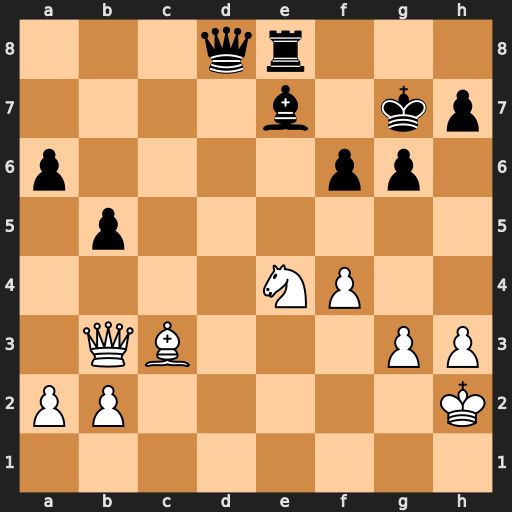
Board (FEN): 3qr3/4b1kp/p4pp1/1p6/4NP2/1QB3PP/PP5K/8
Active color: w
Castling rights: -
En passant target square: -
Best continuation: Ng5 Qd2+ Bxd2